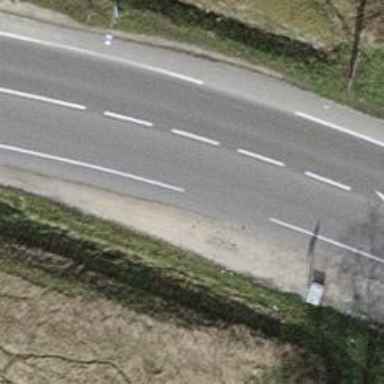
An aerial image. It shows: Primary road with asphalt surface.